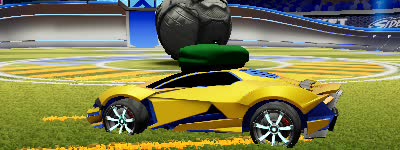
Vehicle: werewolf